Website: lowes
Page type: payment
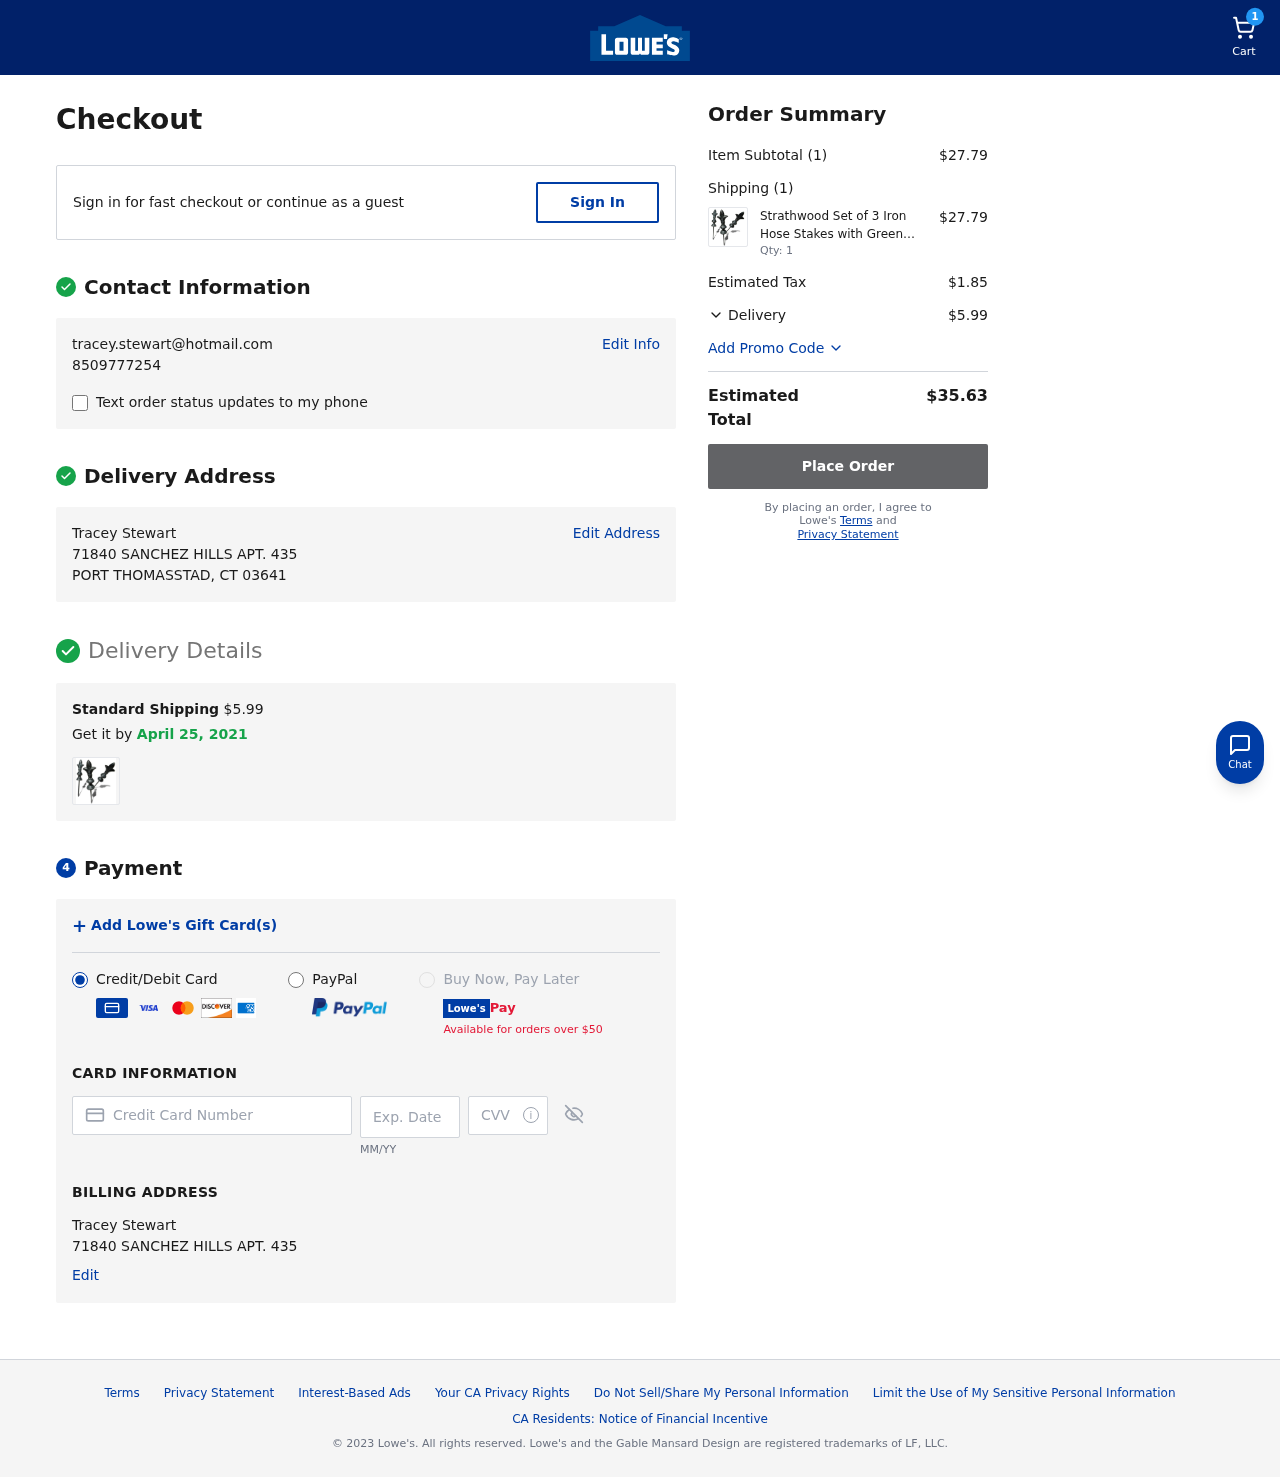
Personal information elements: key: PII_CARD_CVV
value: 709
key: PII_CARD_EXPIRY
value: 07/30
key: PII_CARD_NUMBER
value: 6011 8624 7253 6348
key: PII_EMAIL
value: tracey.stewart@hotmail.com
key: PII_FULLNAME
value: Tracey Stewart
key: PII_FULLNAME2
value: Tracey Stewart
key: PII_PHONE
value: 8509777254
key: PII_STREET
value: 71840 SANCHEZ HILLS APT. 435
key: PII_STREET2
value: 71840 SANCHEZ HILLS APT. 435
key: PII_CITY_STATE_ZIP
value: PORT THOMASSTAD, CT 03641
Product elements: key: PRODUCT1_NAME
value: Strathwood Set of 3 Iron Hose Stakes with Green Patina Finish
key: PRODUCT1_PRICE
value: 27.79
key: PRODUCT1_QUANTITY
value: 1
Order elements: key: ORDER_NUM_ITEMS
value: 1
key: ORDER_SHIPPING_COST
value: $5.99
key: ORDER_DELIVERY_DATE
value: April 25, 2021
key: ORDER_SUBTOTAL
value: $27.79
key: ORDER_NUM_ITEMS2
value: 1
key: ORDER_TAX
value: $1.85
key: ORDER_SHIPPING_COST2
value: $5.99
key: ORDER_TOTAL
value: $35.63